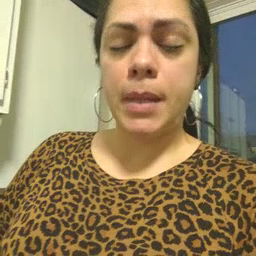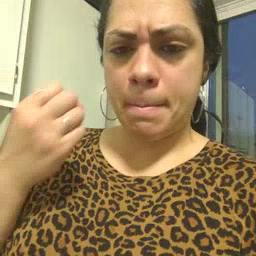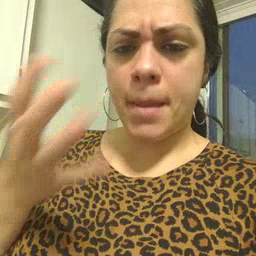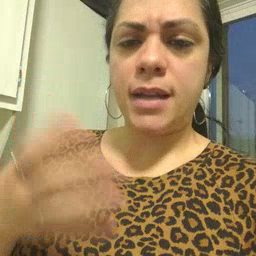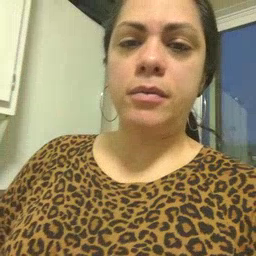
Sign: many